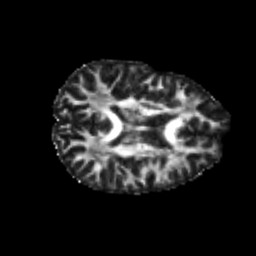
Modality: FA
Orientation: axial
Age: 24
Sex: female
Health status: healthy
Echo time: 0.074 s